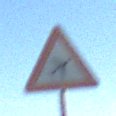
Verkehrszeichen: FlugbetriebLinks
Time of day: MorningAfternoon
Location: Outdoor (Nature)
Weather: Clear
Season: Autumn
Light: Natural